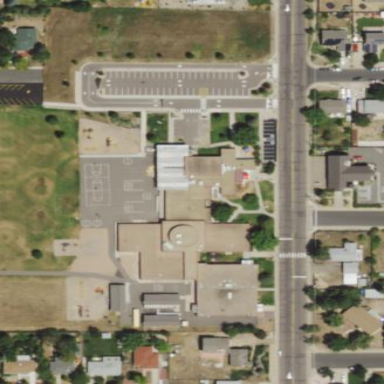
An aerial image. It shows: School building.